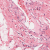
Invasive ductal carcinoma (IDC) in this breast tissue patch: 0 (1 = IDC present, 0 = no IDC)